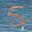
Label: 5